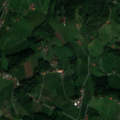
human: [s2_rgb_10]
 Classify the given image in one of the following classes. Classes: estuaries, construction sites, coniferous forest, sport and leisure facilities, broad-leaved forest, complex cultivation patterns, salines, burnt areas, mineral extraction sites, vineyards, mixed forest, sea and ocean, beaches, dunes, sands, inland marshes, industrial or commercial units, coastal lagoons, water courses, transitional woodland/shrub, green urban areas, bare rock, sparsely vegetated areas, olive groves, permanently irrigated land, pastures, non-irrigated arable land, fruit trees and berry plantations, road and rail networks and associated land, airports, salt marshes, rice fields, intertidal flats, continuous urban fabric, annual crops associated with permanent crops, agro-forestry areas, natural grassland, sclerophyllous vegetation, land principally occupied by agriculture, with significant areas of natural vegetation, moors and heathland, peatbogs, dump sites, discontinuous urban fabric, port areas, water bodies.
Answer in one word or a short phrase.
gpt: pastures, land principally occupied by agriculture, with significant areas of natural vegetation, broad-leaved forest